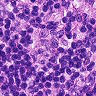
Metastatic tissue present: no